Question: I am having trouble with a line graph visual, where the data is organized by week number and by year number. However when I put the information into the visual and try viewing both 2020 & 2021, it rearranges the data in the order of 2021 & 2020. How do i get it to properly see the data in the correct order of week number by year?

I tried sorting the week # by an index value, also by year, also by week... with no luck
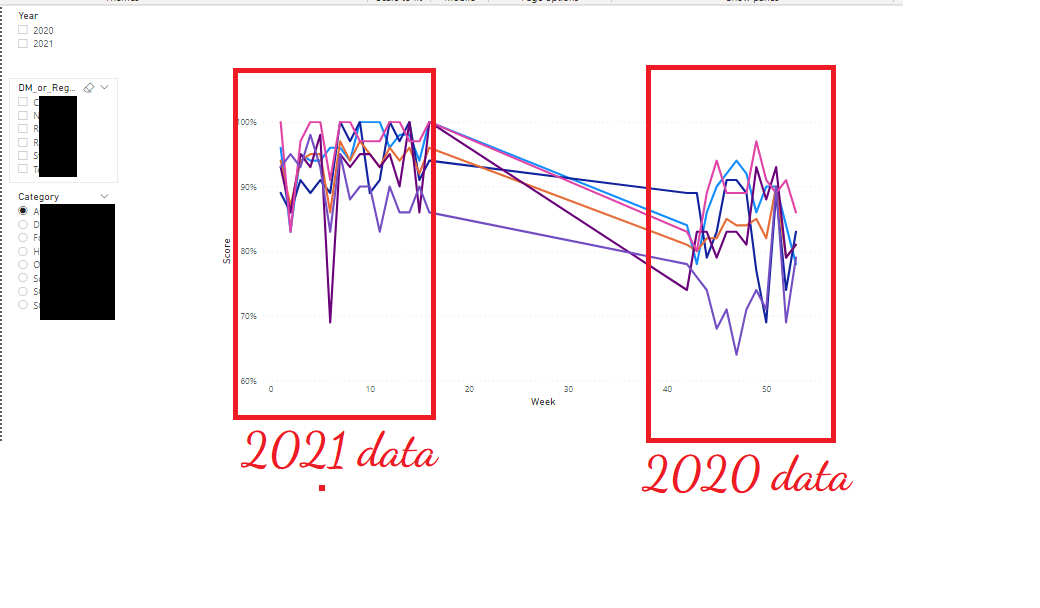
Answer: From the images it looks like there is no sort on the year and week, just by the week.
You need to add a column that has a year week key, that you can sort by.
For example 202101 for the week one of 2021.
Assuming you have a date like dd/mm/yyyy format, for example 11/04/2021 in DAX you can use:
'''
YearWeek = YEAR('Table'[Date]) & WEEKNUM('Table'[Date])
'''
<URL>
This should now sort the data correctly. If you want you can add another column, that is more user friendly like WK01-2021, if you wish, you can then sort by that column, or use the new key column to sort the textual one.
If you just have a year and week column, create a new column that concatenates the two.
For this you should have a Calendar table, that contains a the date groupings that you you need. For example using <URL>.